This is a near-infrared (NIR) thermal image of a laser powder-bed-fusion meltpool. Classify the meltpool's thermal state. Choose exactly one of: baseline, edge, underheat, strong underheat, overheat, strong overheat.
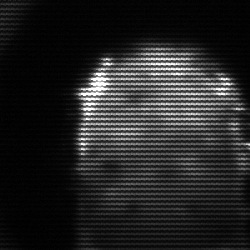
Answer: baseline